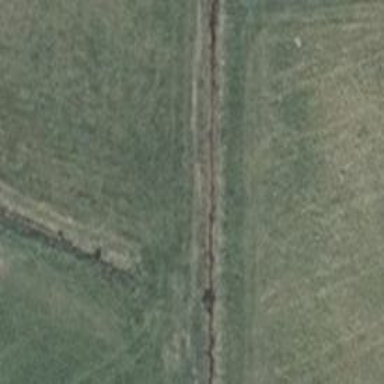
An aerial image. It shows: Track road with grass surface.